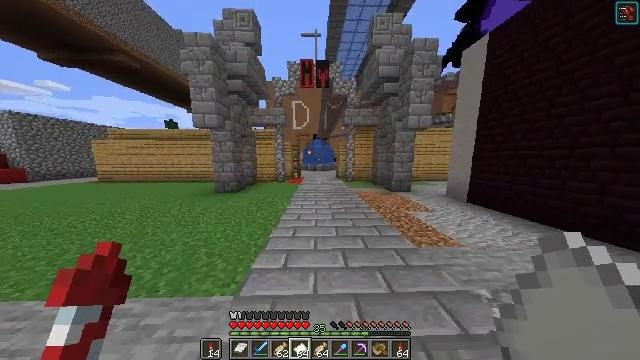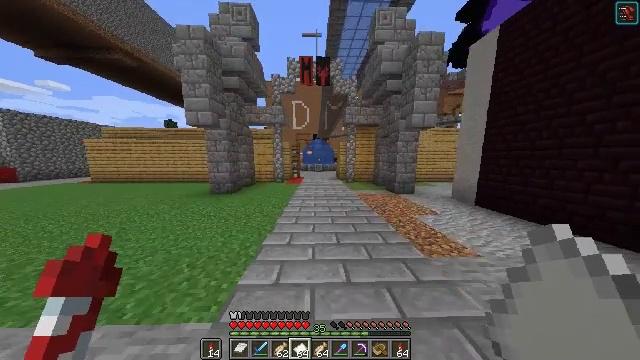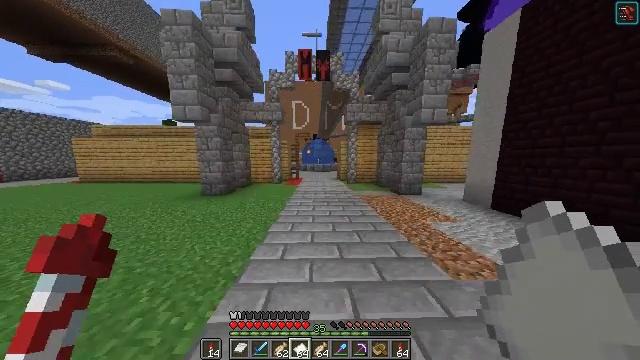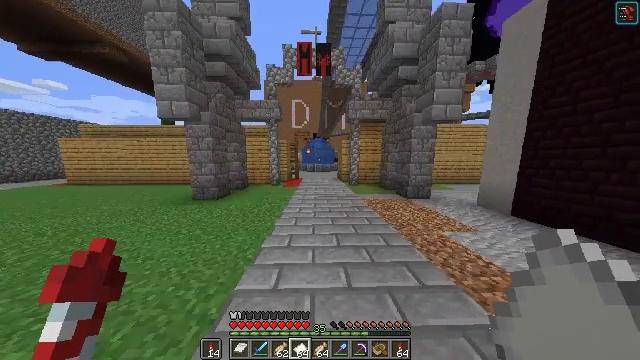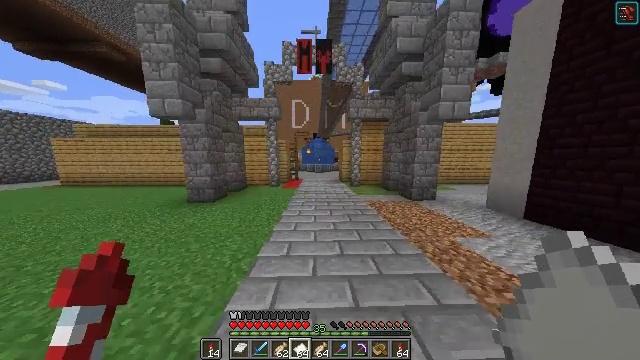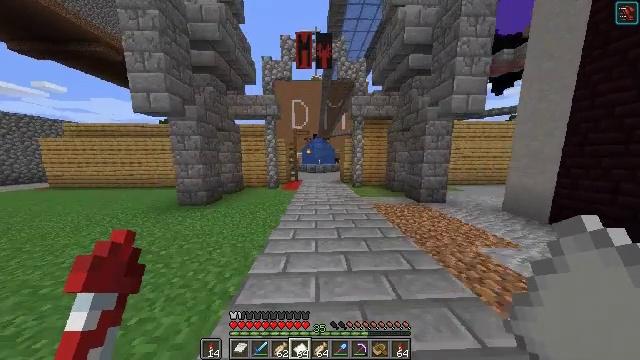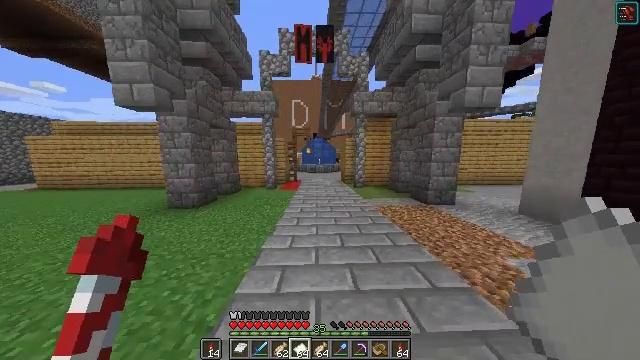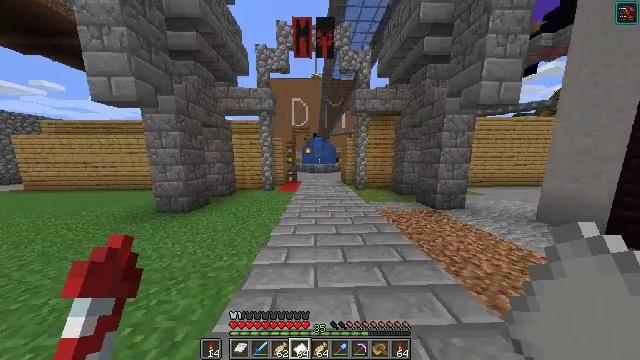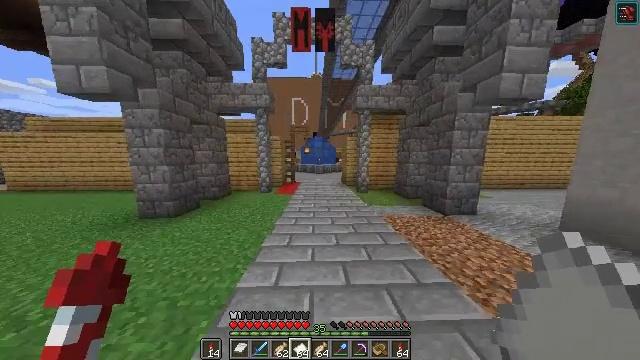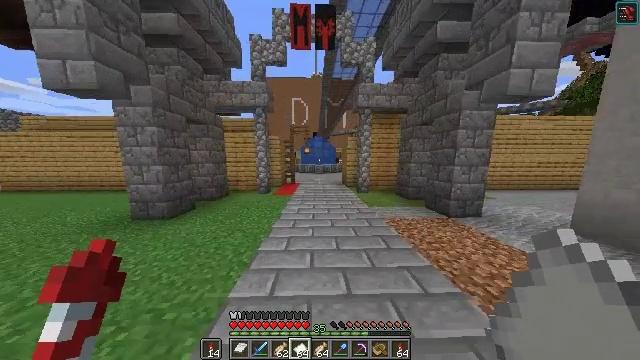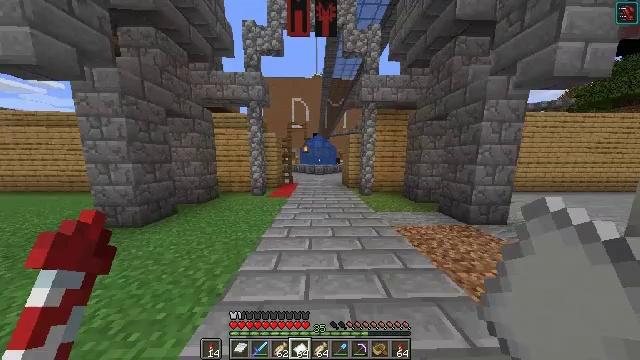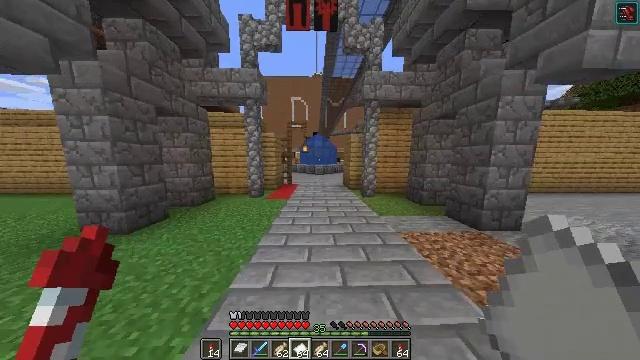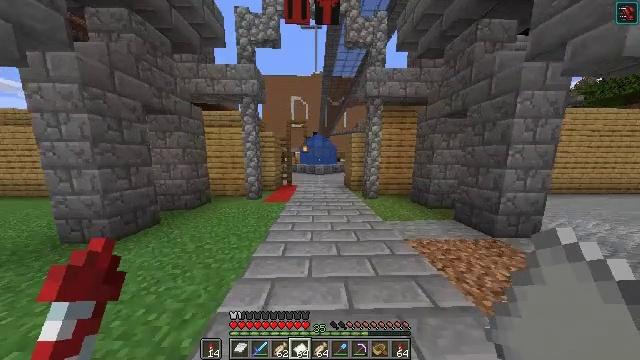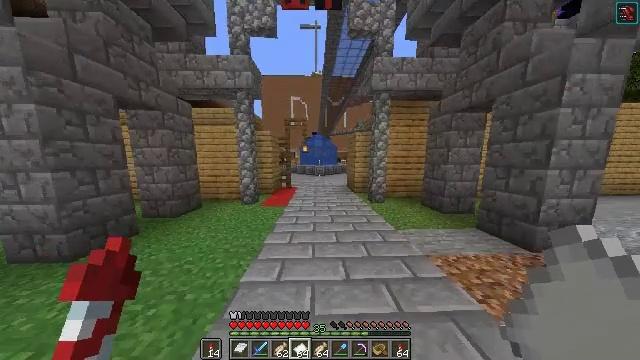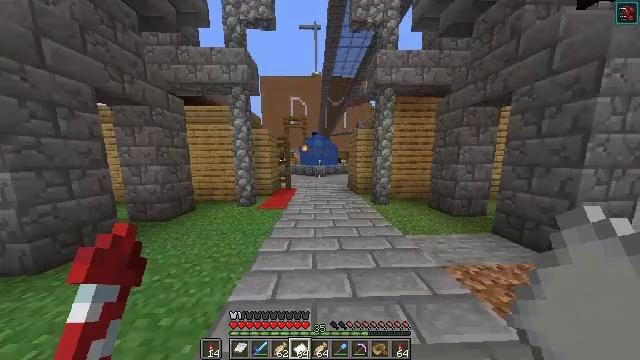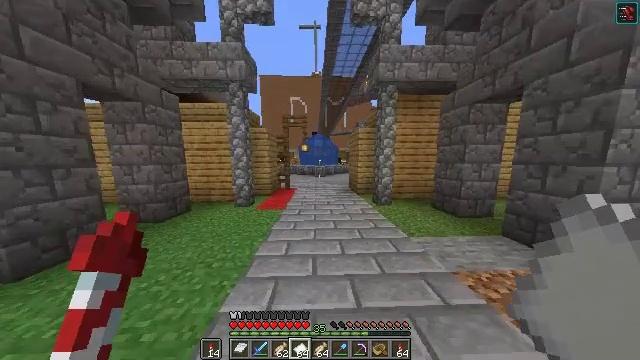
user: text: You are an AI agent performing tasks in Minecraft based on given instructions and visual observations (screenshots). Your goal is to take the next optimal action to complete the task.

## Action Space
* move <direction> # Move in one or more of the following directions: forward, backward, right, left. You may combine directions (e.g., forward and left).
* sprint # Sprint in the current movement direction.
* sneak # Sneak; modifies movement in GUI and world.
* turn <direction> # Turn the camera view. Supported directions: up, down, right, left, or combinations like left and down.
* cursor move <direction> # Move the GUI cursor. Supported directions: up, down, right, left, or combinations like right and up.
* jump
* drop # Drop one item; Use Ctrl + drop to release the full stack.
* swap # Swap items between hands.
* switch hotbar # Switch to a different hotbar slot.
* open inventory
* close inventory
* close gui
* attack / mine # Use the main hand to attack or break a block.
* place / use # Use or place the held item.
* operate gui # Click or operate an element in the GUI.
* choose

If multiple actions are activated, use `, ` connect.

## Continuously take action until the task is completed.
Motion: motion action
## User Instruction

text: Use a compass and some paper to craft a map.
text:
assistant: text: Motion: move forward
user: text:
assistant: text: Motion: move forward
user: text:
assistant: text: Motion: move forward
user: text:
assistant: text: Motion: move forward
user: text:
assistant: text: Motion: move forward
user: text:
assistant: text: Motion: move forward
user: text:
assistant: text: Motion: move forward
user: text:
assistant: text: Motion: move forward
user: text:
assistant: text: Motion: move forward
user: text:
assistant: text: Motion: move forward
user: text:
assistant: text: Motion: move forward
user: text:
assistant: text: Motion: move forward
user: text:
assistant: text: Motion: move forward
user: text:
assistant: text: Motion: move forward
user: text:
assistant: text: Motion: move forward
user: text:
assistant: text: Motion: move forward
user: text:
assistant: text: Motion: move forward
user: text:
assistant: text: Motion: move forward
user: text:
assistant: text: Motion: move forward
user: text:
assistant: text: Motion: move forward
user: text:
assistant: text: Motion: move forward
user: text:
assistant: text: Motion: move forward
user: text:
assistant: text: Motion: move forward
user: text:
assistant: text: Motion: move forward
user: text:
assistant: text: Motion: move forward
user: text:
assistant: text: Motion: move forward
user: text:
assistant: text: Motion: move forward
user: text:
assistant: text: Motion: move forward
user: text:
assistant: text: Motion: move forward
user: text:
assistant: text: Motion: move forward